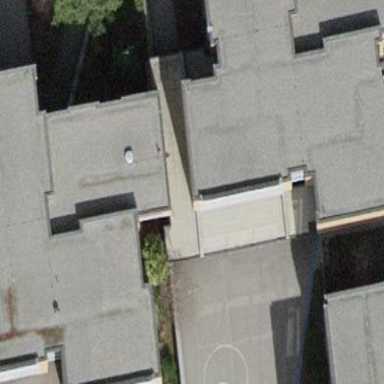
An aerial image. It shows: View of roof of building.